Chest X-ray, PA view. Patient: 66 years old, sex M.
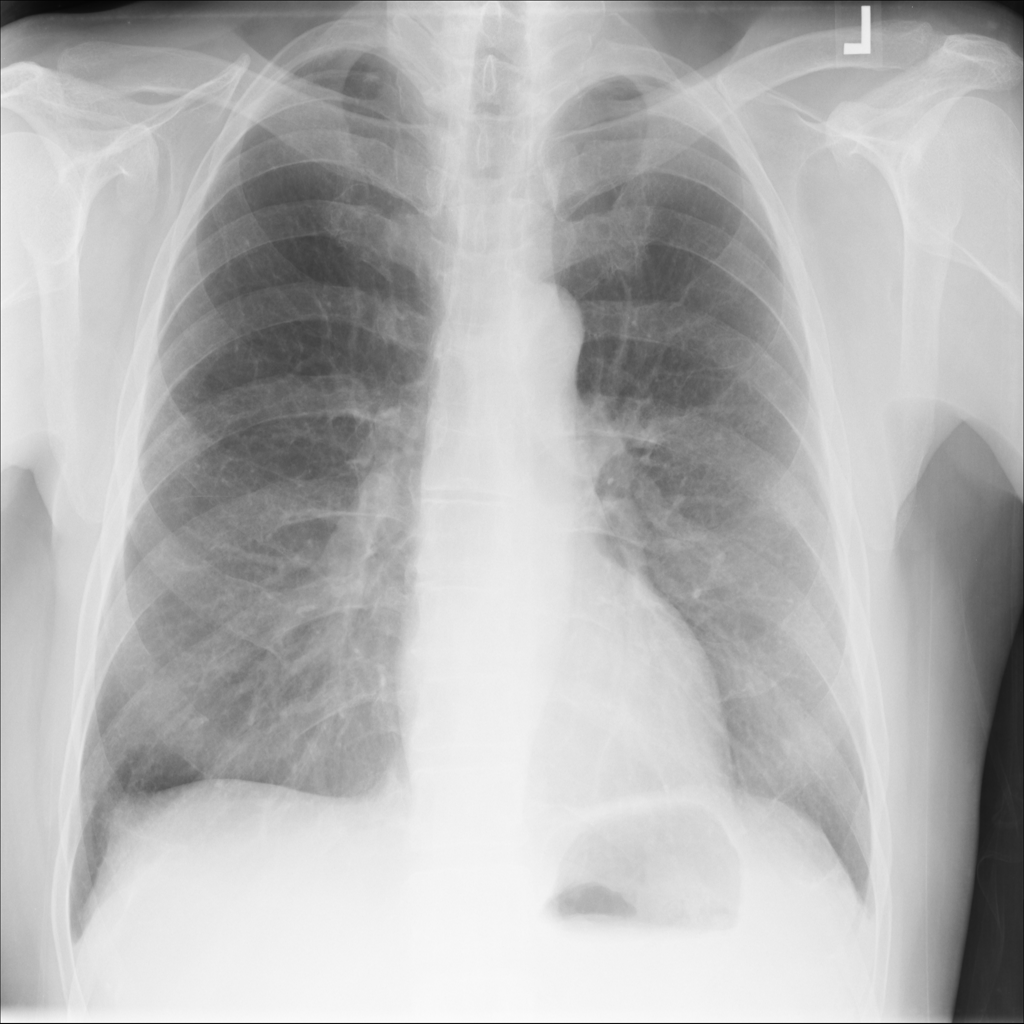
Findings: No Finding